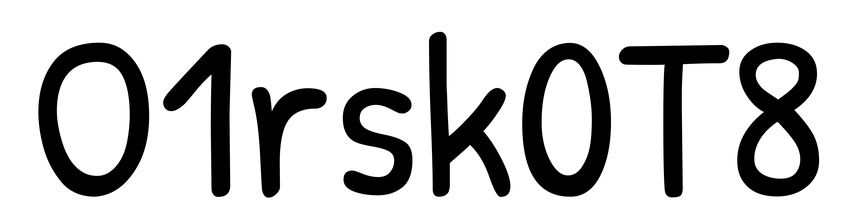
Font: PatrickHand-Regular